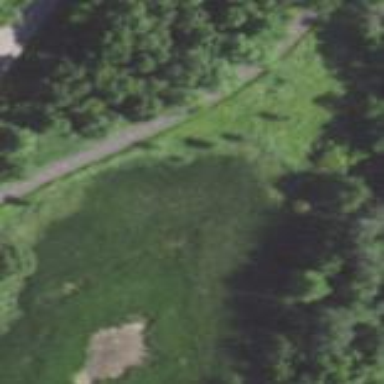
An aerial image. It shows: Marshy wetland area.